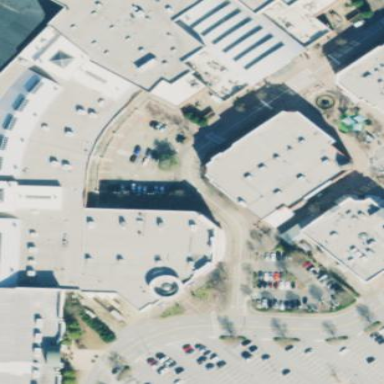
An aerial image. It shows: Retail building.